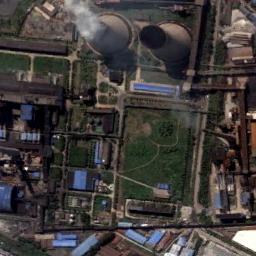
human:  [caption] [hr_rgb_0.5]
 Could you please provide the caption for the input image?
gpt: There are many buildings of different shapes next to the thermal power station .

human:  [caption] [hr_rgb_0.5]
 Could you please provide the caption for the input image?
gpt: In the thermal power station, there are neatly planned plants, Equipment and good greening  There are two cooling towers, one with steam and one chimney with smoke .

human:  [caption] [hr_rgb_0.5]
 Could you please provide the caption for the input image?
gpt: The thermal power station is on the grass next to some buildings .

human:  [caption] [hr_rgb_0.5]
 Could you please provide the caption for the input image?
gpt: In the upper left corner of the picture, there is a smoking thermal power station .

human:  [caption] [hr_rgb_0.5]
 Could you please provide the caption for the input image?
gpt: There are many buildings and some green lawns on the thermal power station .